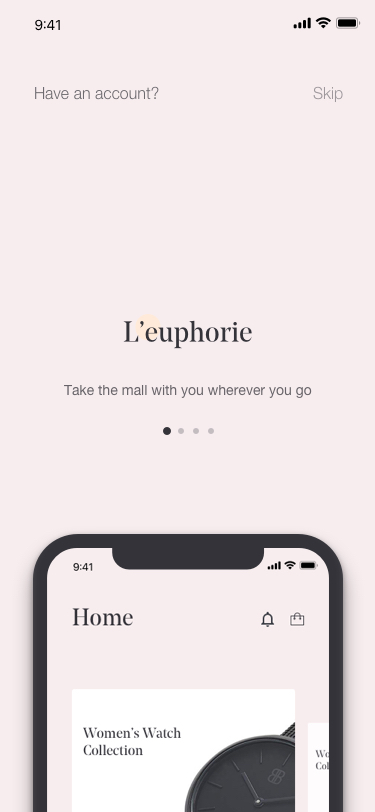
Text in this UI design:
Take the mall with you wherever you go
Skip
Have an account?